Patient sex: M
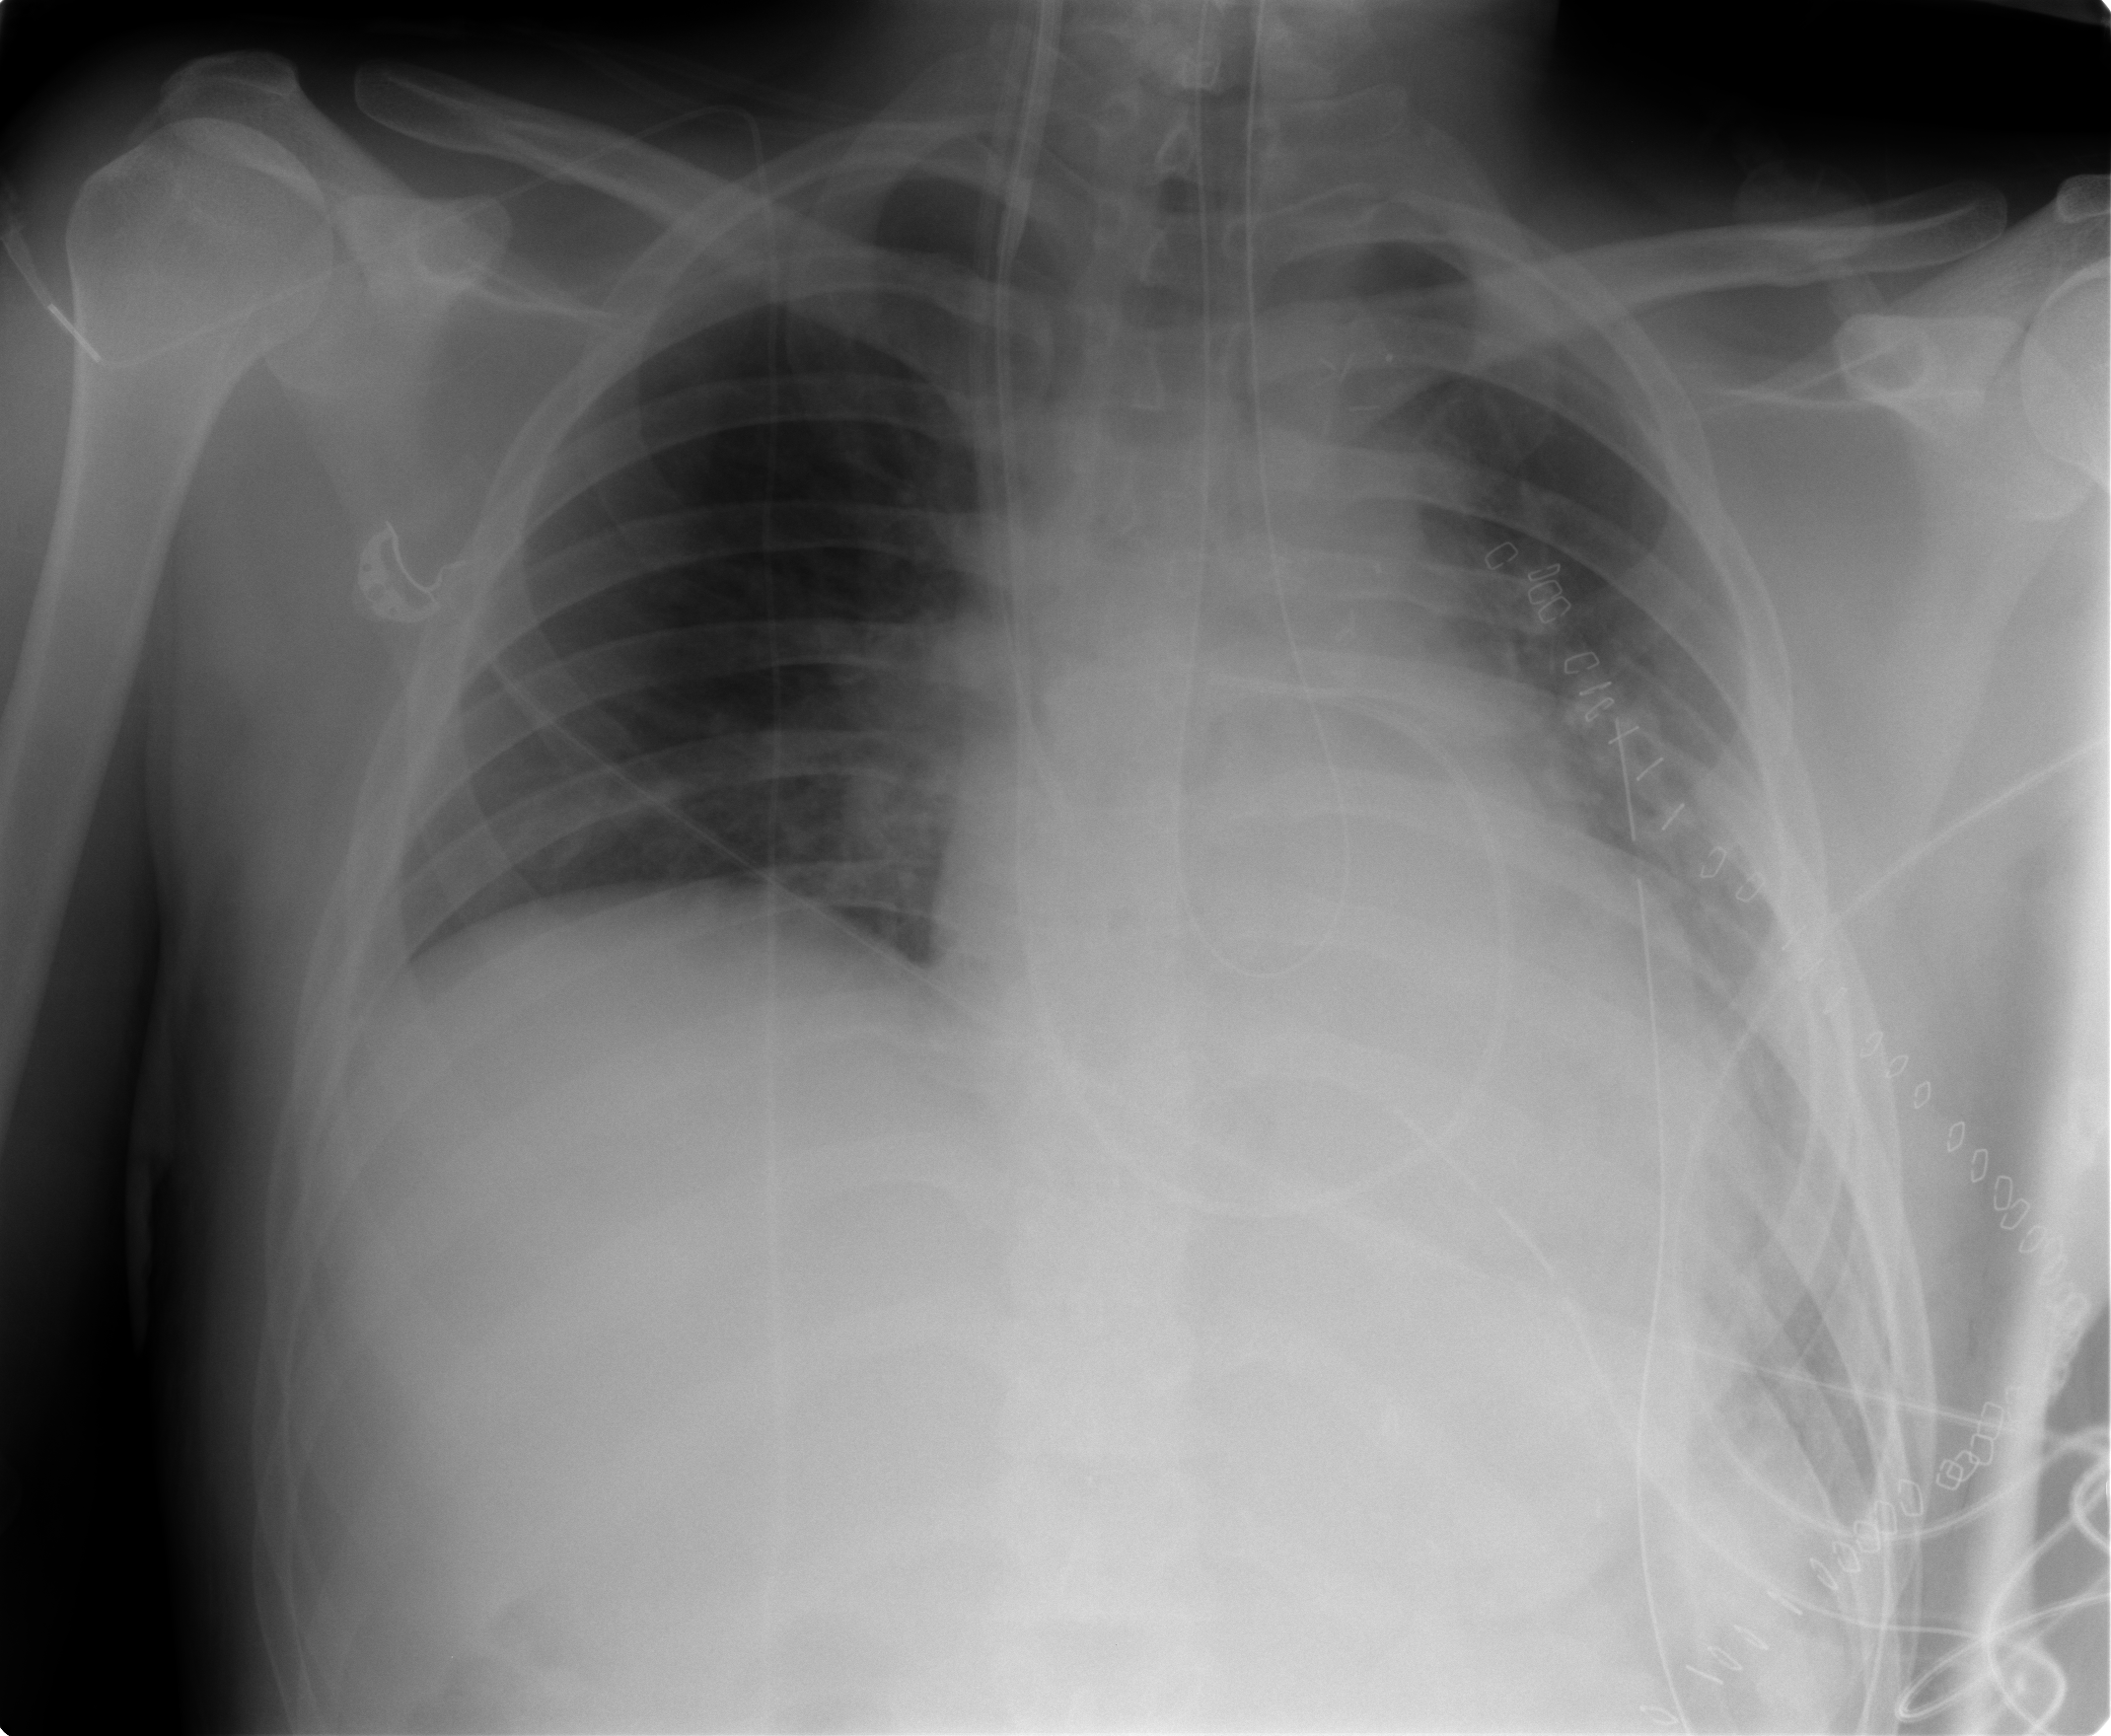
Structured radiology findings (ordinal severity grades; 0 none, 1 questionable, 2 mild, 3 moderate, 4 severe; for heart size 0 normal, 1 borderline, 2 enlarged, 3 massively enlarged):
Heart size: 2
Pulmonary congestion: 0
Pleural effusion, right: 0
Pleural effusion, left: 2
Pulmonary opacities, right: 0
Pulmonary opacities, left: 0
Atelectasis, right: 2
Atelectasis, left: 2